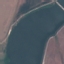
Land use / land cover: River